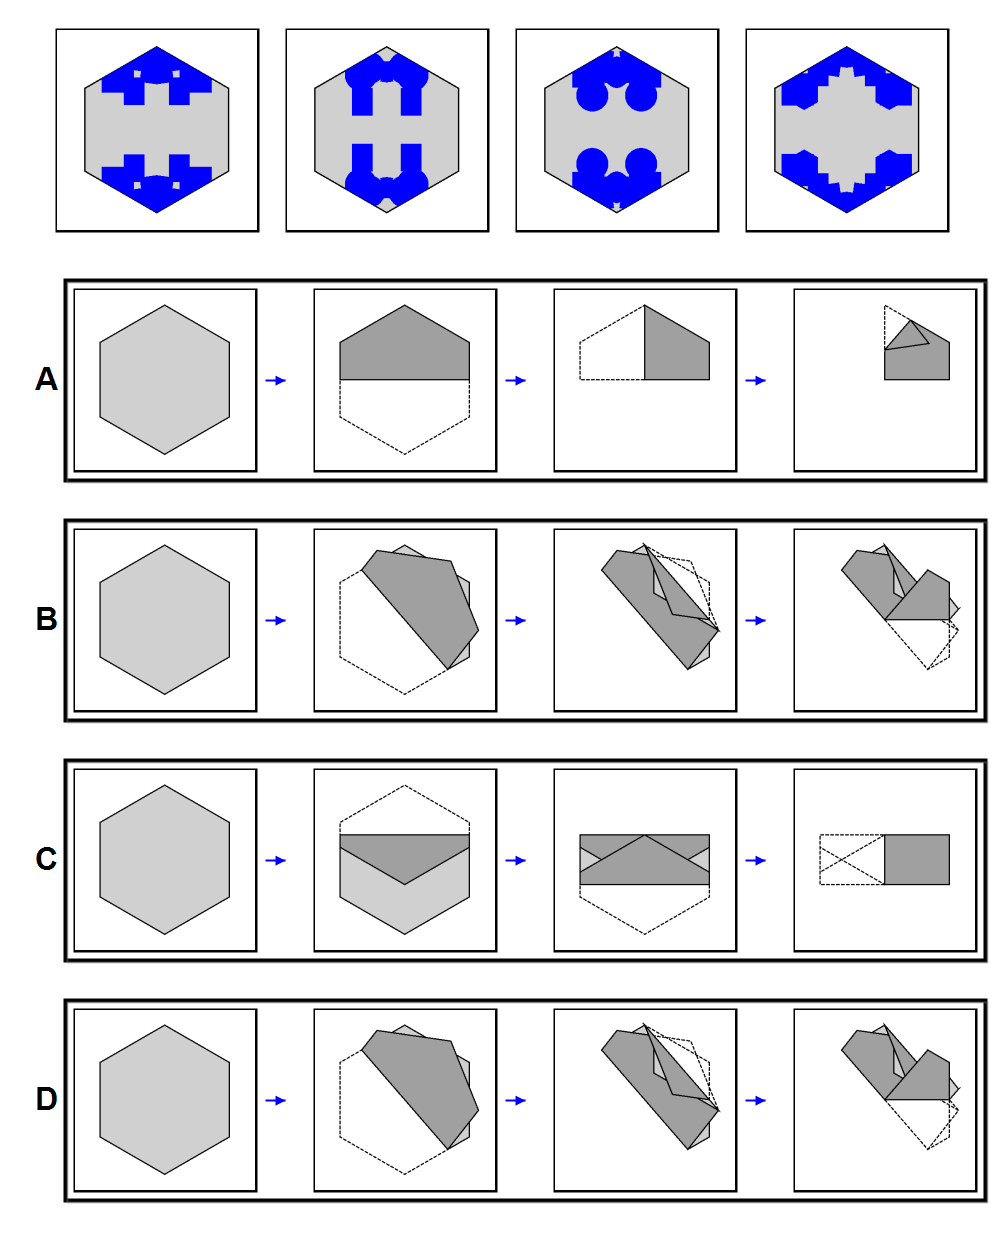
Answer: A